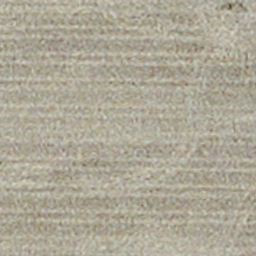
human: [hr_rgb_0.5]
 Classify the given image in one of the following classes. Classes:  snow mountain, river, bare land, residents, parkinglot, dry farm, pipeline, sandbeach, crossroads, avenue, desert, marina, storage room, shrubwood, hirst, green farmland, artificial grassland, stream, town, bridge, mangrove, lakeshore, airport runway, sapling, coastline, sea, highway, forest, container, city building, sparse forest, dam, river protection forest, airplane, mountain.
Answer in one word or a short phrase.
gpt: dry farm